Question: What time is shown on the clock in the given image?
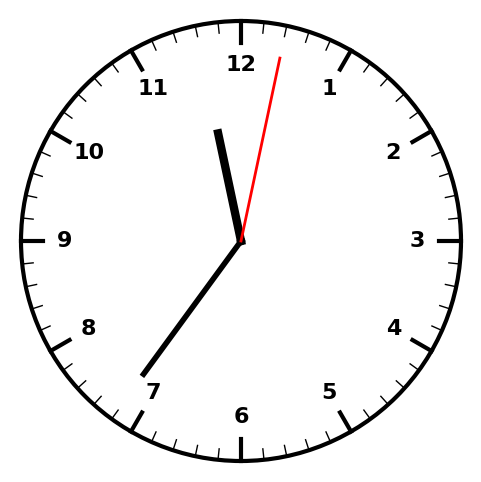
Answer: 11:36:02